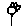
Label: flower